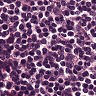
Metastatic tissue present: no